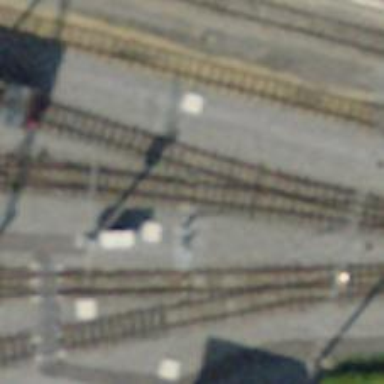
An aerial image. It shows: Railway switch.